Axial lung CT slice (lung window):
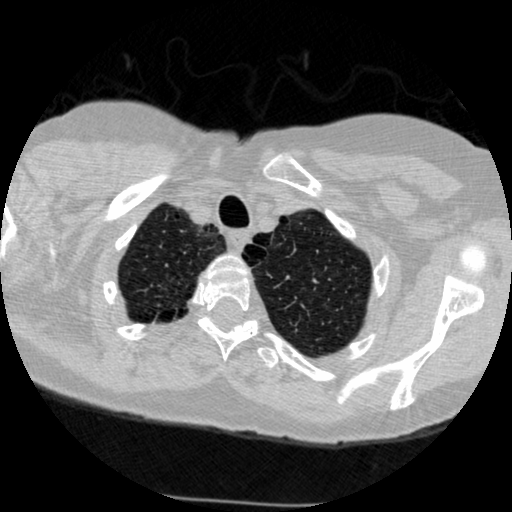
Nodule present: no